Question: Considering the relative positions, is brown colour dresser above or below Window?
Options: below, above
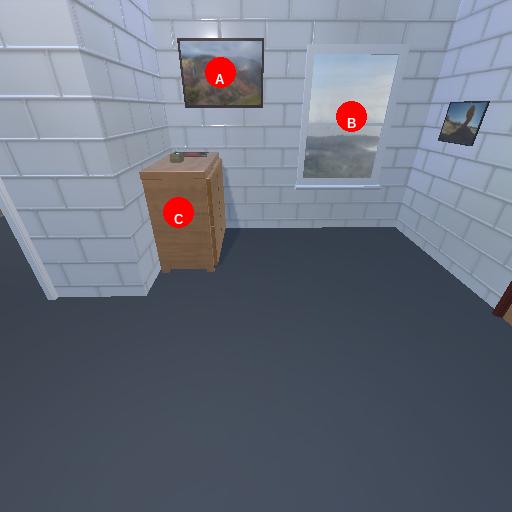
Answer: below